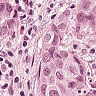
Metastatic tissue present: yes